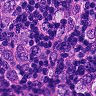
Metastatic tissue present: yes